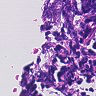
Metastatic tissue present: no